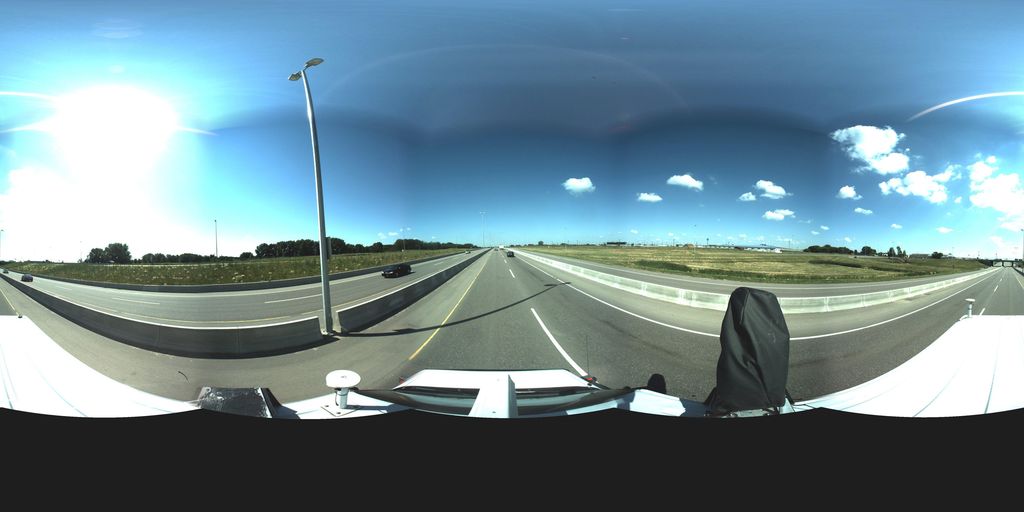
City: saskatoon